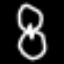
Label: hourglass